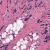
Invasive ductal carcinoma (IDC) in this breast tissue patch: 0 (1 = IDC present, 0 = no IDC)